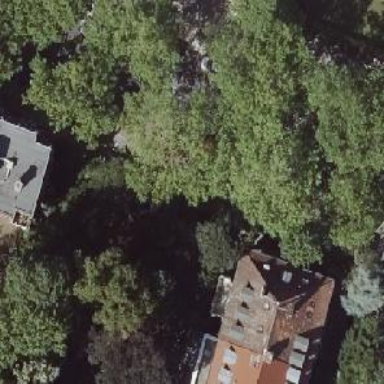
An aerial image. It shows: Avenue lined with broadleaved deciduous trees.